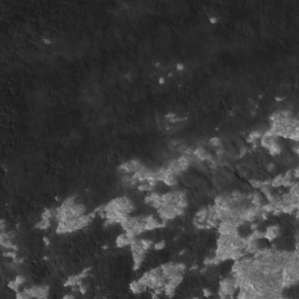
Label: non_frost